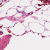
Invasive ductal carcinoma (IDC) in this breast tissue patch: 0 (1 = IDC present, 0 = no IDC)